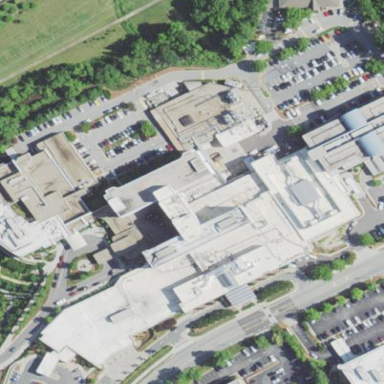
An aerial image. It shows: Hospital building.